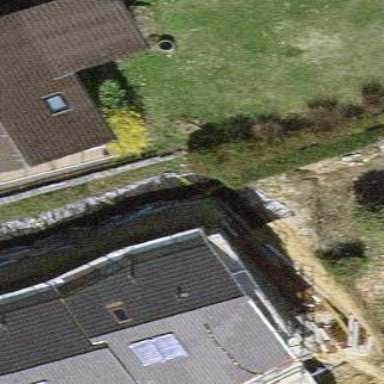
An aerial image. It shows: Terrace building.